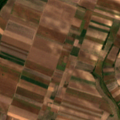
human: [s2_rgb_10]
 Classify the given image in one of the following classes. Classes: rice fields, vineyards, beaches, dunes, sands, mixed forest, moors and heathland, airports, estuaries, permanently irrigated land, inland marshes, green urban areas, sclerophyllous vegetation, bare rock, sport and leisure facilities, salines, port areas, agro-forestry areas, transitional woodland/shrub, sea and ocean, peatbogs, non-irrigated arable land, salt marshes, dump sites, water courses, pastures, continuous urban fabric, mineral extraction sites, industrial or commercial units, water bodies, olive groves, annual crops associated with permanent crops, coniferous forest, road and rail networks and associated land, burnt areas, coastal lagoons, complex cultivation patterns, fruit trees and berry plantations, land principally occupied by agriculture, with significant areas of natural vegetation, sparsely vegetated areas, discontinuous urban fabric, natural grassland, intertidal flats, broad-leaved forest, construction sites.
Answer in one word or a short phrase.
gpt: non-irrigated arable land, land principally occupied by agriculture, with significant areas of natural vegetation, transitional woodland/shrub